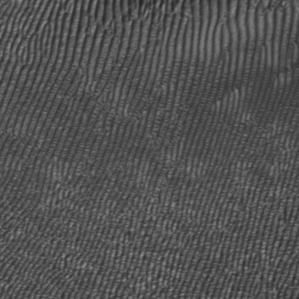
Label: frost